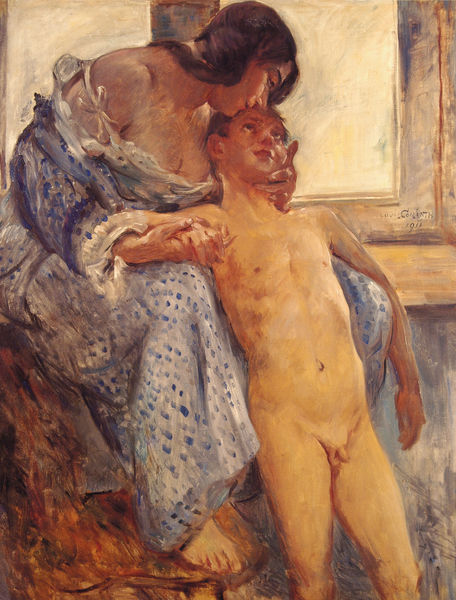
Titel: Mutterliebe
Künstler: Lovis Corinth
Standort: Berlin
Institution: Neue Nationalgalerie
Schlagwörter: akt, blau, dunkel, fuß, gemälde, hand, haut, kopf, körper, nackt, schatten, weiß, gelb, impressionismus, ocker, sitzen, ausschnitt, braun, brust, busen, fenster, finger, frau, frisur, haar, hell, kleid, kleider, licht, mund, nase, ohr, profil, raum, skizze, stirn, stuhl, zimmer, blick, gebäude, haus, tuch, beige, malerei, muster, rock, schleife, teppich, jung, wand, arm, arme, augen, gesicht, kleidung, rahmen, spitze, stehen, hals, hände, innenraum, möbel, porträt, signatur, öl, pastos, boden, auge, gold, haare, sessel, sitzend, stehend, eltern, familie, kind, mutter, nachthemd, paar, prostituierte, kinn, lippen, locke, locken, ohren, schulter, schultern, zart, beine, schwanz, lächeln, bein, füße, kuss, küssen, liebe, umarmung, datierung, leer, leere, baby, hocker, kissen, duktus, polster, stube, kammer, nabel, bauch, couch, junge, rüsche, rüschen, schoß, teint, brustwarze, brustwarzen, erotik, erotisch, geschlecht, knie, entblößt, surreal, punkte, bad, spange, dirne, umarmen, barfuss, penis, corinth, courbet, lovis corinth, knabe, zigeuner, gepunktet, fensterrahmen, hocken, sex, punkt, tupfen, flüstern, leinwand, anschauen, kleinkind, zuneigung, liebespaar, zigeunerin, jüngling, frag, fensterbank, lovis, träger, nabe, sohn, grotesk, dekolte, zärtlich, anblicken, hoden, liebkosen, mutterliebe, nachtkleid, liebkosung, nutte, mutter kind, kemenate, hure, brtust, verrucht, verucht, geschlechtsverkehr, handhalten, hand in hand, zartheit, boy, kledidung, korkone, lotter, 1911, oliebevoll, tröstend, rahjmen, brst, knid, ödypuss